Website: walmart
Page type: account-selection
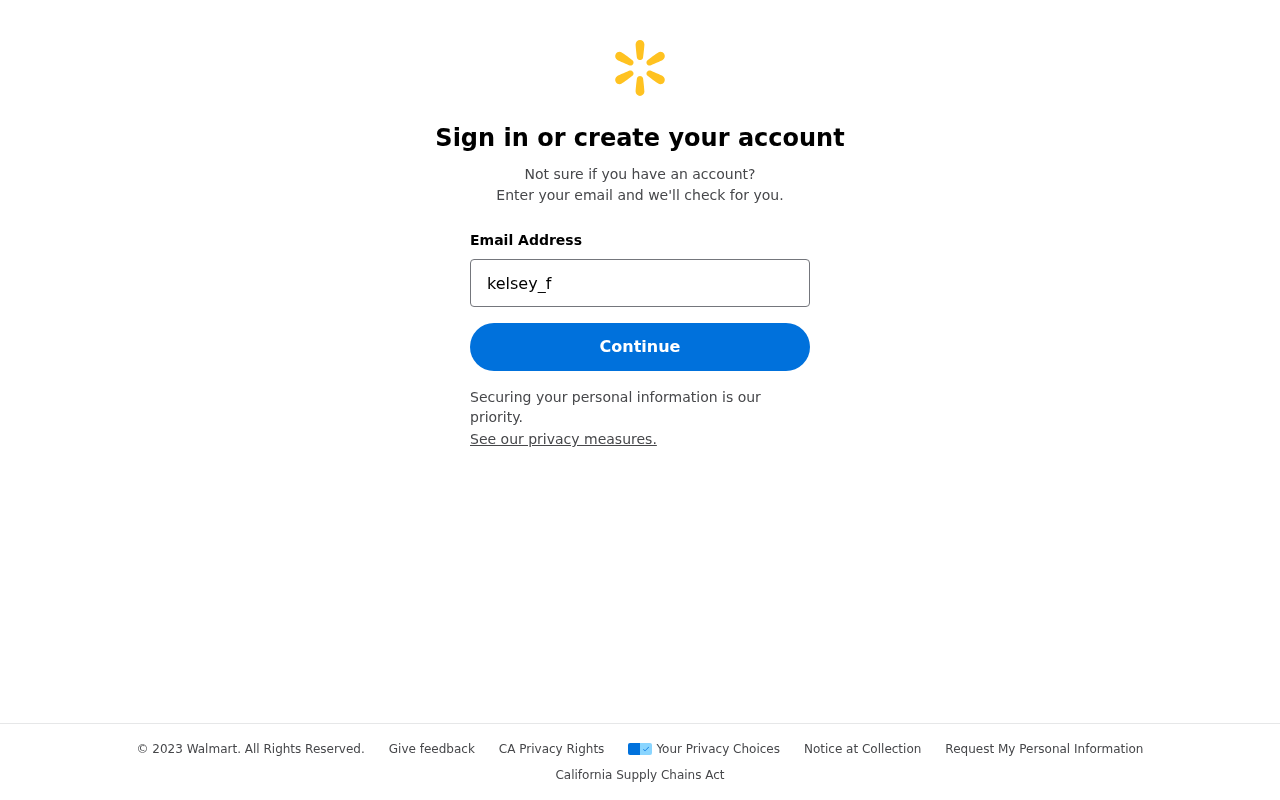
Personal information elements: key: PII_EMAIL
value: kelsey_fowler@gmail.com